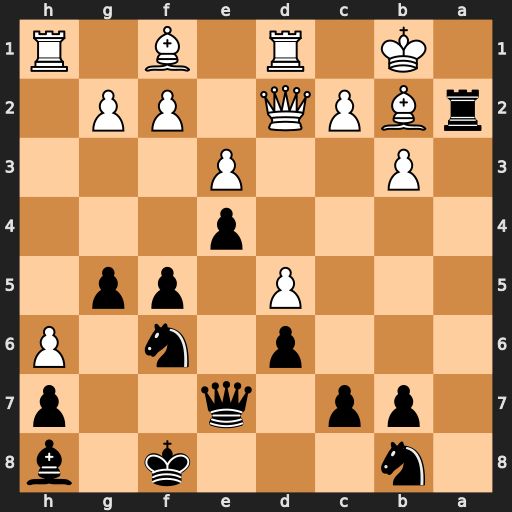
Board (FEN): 1n3k1b/1pp1q2p/3p1n1P/3P1pp1/4p3/1P2P3/rBPQ1PP1/1K1R1B1R
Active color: b
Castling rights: -
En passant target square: -
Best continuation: Rxb2+ Kxb2 Nxd5+ Kc1 Nc3